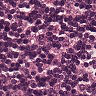
Metastatic tissue present: no